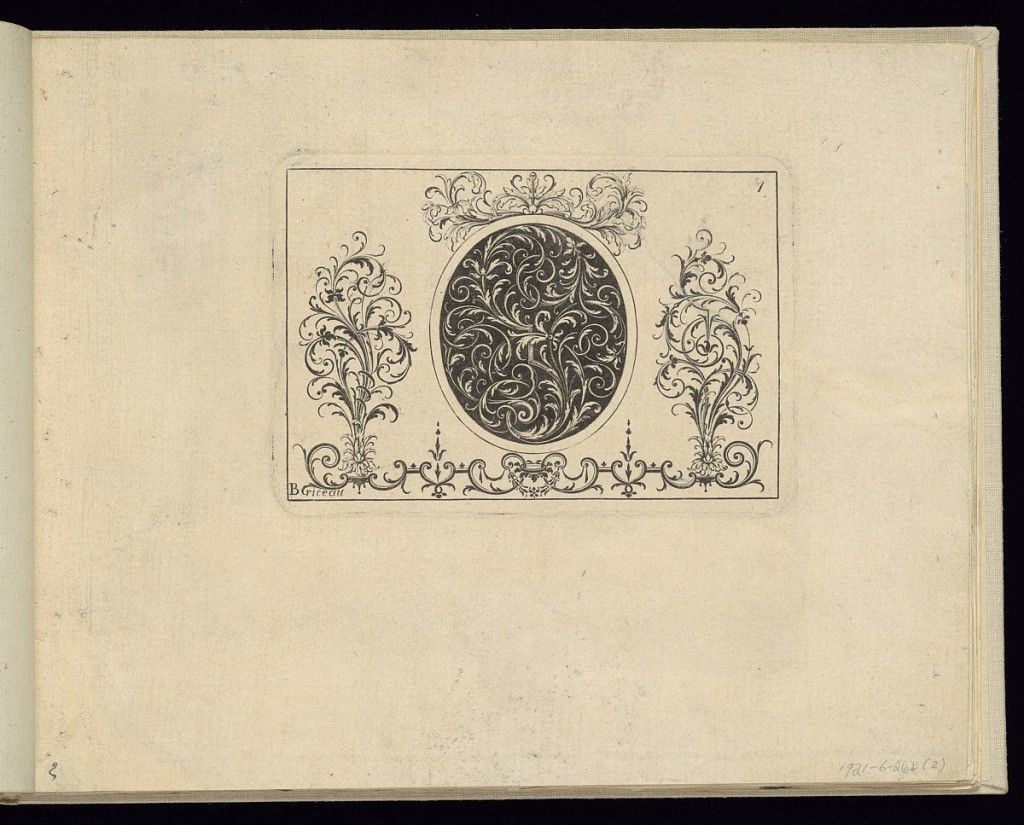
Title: Designs for Ornament
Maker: Briceau, French, 16..–17..
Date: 1709
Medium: Engraving on laid paper
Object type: Print
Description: Central oval medallion with scrolling ornamentation against a dark field; bands of scrolling ornamentation on the four sides.